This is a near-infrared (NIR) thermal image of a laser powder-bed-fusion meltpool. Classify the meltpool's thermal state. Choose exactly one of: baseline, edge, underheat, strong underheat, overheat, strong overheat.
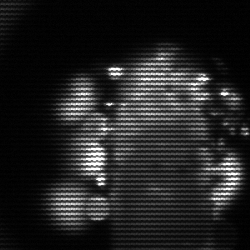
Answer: strong underheat